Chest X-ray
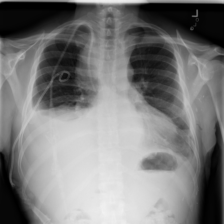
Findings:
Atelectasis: negative
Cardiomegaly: negative
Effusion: positive
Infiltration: negative
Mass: negative
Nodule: negative
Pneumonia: negative
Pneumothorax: positive
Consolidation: negative
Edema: negative
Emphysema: negative
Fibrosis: negative
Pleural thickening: negative
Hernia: negative